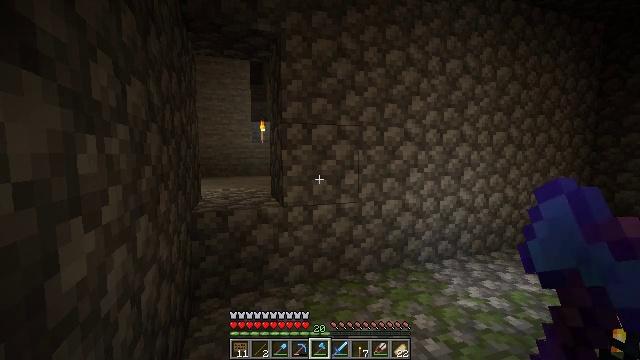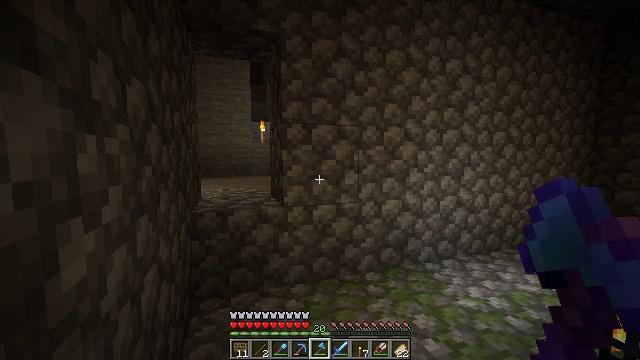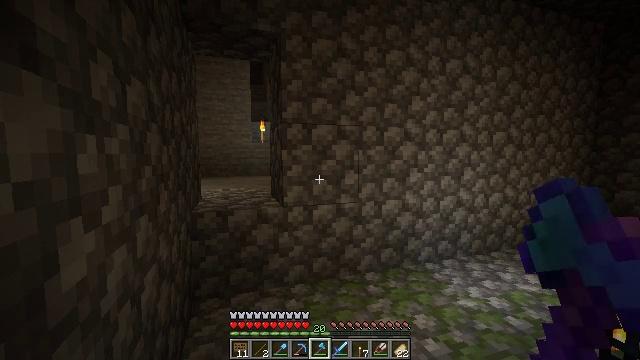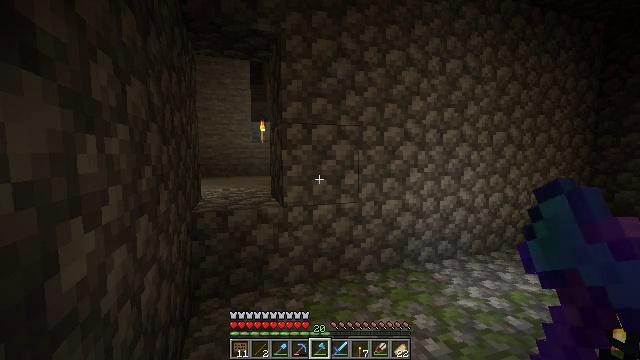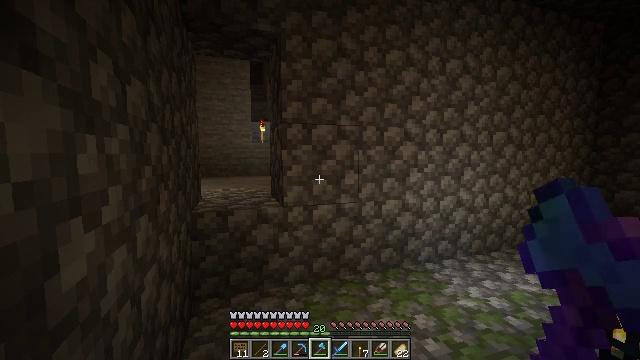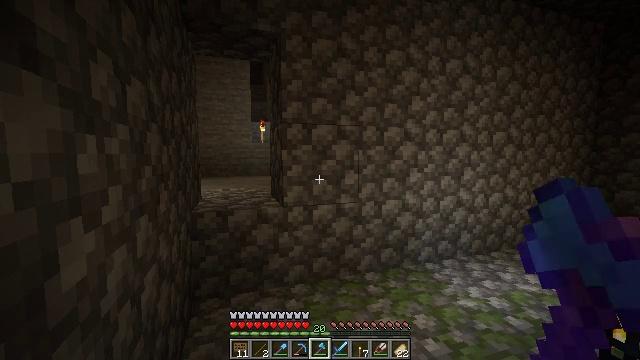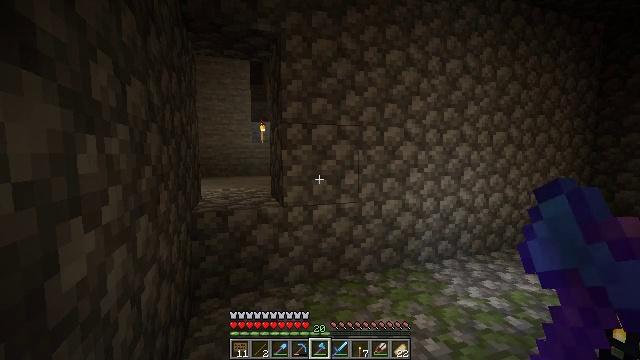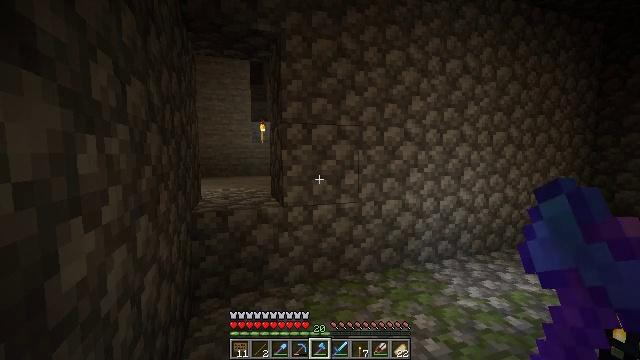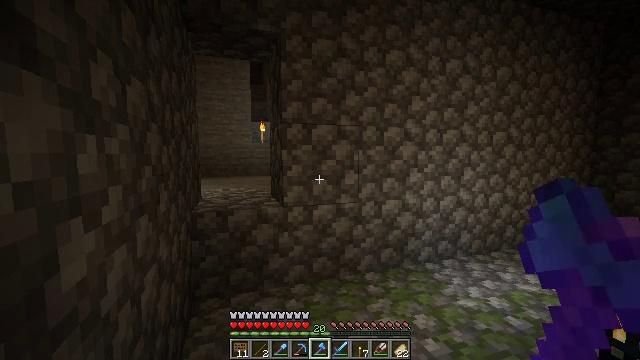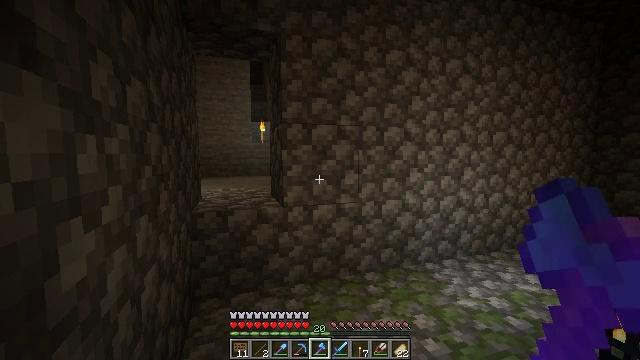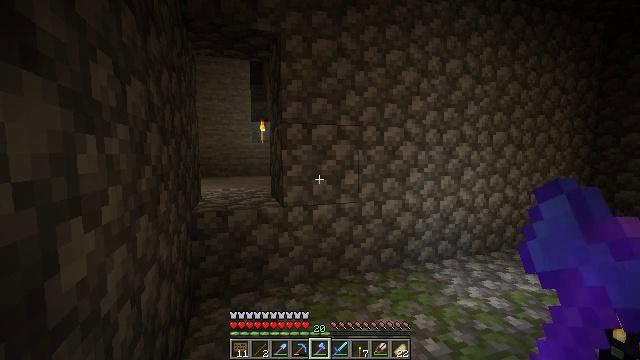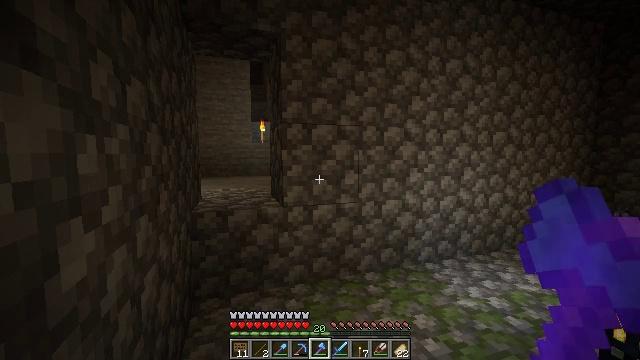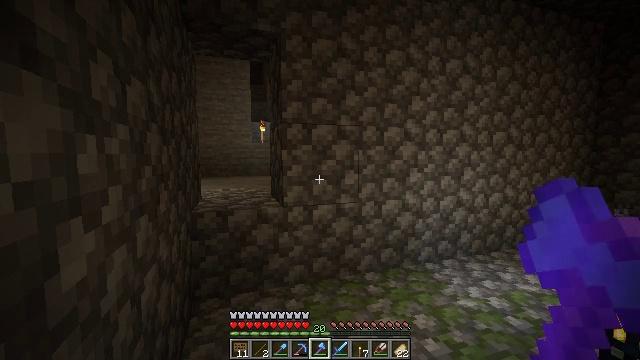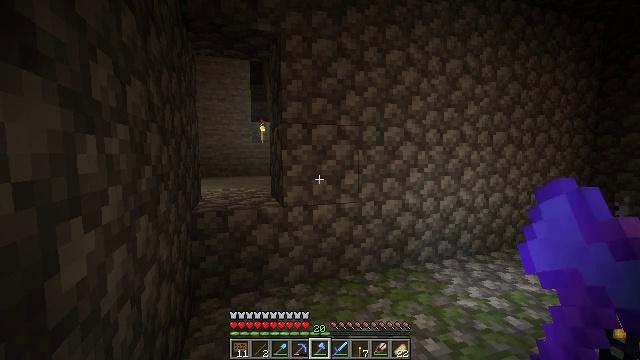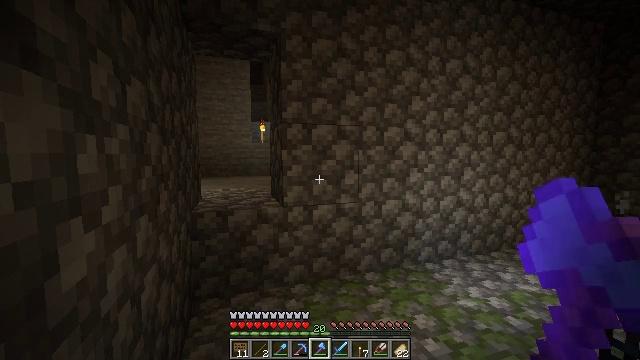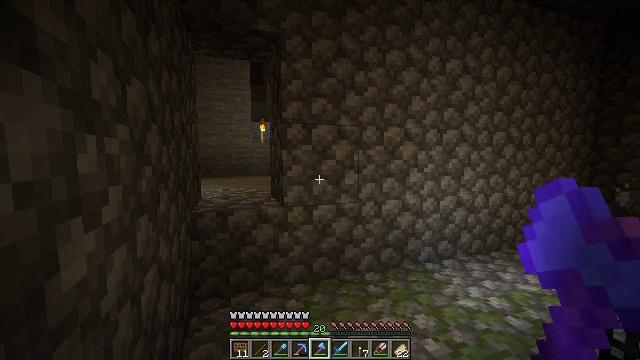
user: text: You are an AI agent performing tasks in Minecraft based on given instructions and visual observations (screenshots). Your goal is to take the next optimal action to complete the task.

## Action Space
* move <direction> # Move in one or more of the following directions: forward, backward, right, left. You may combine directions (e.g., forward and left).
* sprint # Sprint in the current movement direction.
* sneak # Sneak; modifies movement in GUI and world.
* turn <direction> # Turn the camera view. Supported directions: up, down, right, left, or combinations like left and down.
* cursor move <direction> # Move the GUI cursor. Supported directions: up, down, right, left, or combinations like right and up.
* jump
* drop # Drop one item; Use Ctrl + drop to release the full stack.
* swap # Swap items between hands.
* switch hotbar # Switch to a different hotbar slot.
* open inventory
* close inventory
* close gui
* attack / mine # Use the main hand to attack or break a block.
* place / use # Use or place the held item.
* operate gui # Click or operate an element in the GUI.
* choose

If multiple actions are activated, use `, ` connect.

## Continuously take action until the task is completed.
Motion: motion action
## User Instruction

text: Break the torch to collect it.
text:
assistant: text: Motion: no_op
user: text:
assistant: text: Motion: no_op
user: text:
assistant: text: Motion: no_op
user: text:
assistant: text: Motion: no_op
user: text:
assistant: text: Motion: no_op
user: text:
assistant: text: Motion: no_op
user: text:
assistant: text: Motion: no_op
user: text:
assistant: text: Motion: no_op
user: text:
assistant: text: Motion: no_op
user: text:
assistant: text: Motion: no_op
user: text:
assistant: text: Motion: no_op
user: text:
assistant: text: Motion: no_op
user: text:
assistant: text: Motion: no_op
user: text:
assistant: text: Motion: no_op
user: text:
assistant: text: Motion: no_op
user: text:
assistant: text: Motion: no_op
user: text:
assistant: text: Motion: no_op
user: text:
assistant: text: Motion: no_op
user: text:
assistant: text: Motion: no_op
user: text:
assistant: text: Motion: no_op
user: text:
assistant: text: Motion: no_op
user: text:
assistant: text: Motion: no_op
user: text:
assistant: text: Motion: no_op
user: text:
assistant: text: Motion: no_op
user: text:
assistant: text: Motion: no_op
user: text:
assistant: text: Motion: no_op
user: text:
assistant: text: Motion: no_op
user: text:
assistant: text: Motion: no_op
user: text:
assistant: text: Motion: no_op
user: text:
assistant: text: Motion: no_op